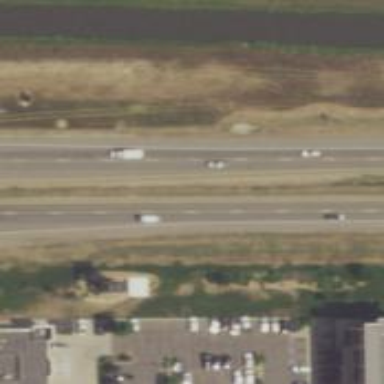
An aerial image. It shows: Asphalt road with grade 1 trunk. This expressway has smooth surface.